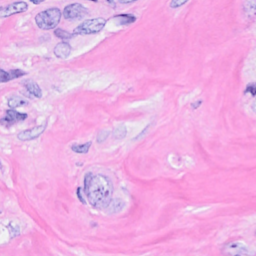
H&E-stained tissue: Breast